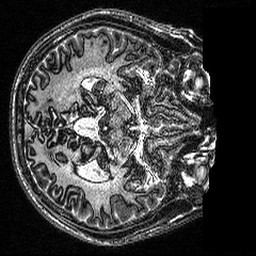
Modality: MP2RAGE
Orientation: axial
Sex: male
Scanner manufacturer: siemens
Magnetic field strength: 3 T
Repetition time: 5 s
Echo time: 0.00292 s